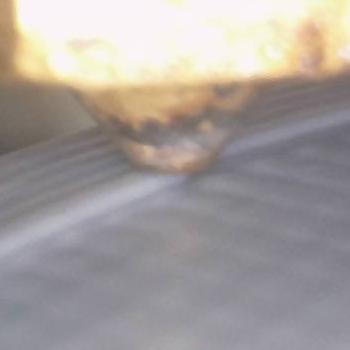
Flow rate: 105%